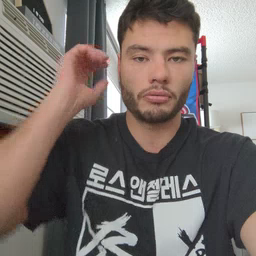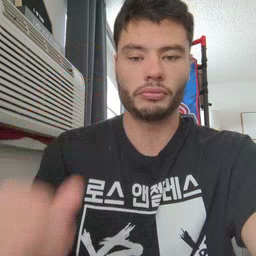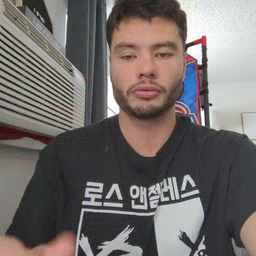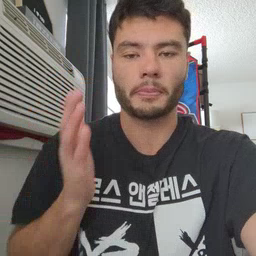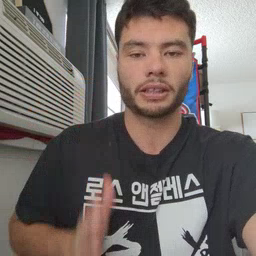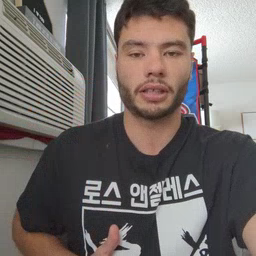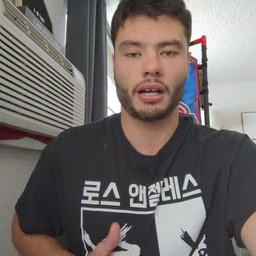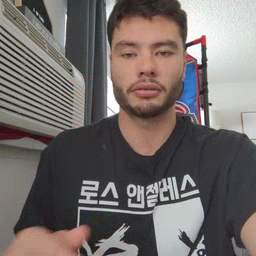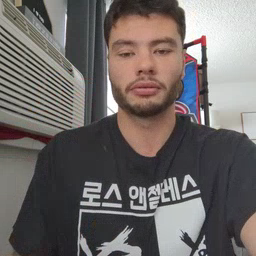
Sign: beside